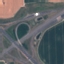
Label: Highway